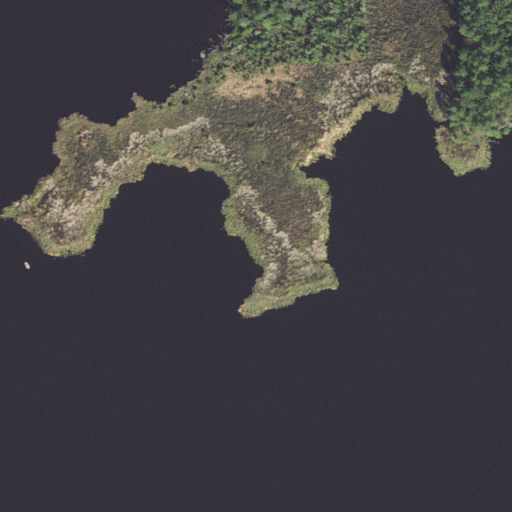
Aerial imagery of cape in North Carolina named Signal Point containing open water, herbaceous wetlands, woody wetlands, and evergreen forest